Question: I'm using 'Network.Wreq' for benchmarking and works fine but I would to reduce memory usage per session simulation (if it's possible).
My minimal example compare only spawning process (and perform some trivial IO) with spawning creating 'withSession' context (on this context my simulated users perform requests to my site) doing nothing with that sessions.
The relevant code could be
'''
let doNothing n _ = let job = randomDelay (<PHONE>, <PHONE>) >> print n >> job in job
spawnProcs 0 = hPutStrLn stderr "done"
spawnProcs n = do forkOS
$ S.withSession -- **** UNIQUE RELEVANT (I think) DIFFERENCE ****
$ doNothing n
spawnProcs (n - 1)
'''
(complete minimal example at the end)
Empirically, each 'withSession' take about 2 Mbytes, the exact heap usage is

and my workflow
'''
$ ghc -O3 -threaded -rtsopts -fforce-recomp minimal.hs 2>&1 | more
[1 of 1] Compiling Main ( minimal.hs, minimal.o )
Linking minimal ...
$ /usr/bin/time -f "%M Kbytes" ./minimal 800 0 +RTS -hT -N4 | wc -c
done
42640 Kbytes
29535
$ /usr/bin/time -f "%M Kbytes" ./minimal 400 1 +RTS -hT -N4 | wc -c
done
988016 Kbytes
15879
'''
Any suggestion is welcome! :)
Thank you!
(Complete code)
'''
import Network.Wreq
import System.IO
import System.Environment
import Control.Applicative
import Control.Concurrent
import qualified Network.Wreq.Session as S
import System.Random
randomDelay :: (Int, Int) -> IO ()
randomDelay i = randomRIO i >>= threadDelay
onlySpawn n = do
let doNothing n = let job = randomDelay (<PHONE>, <PHONE>) >> print n >> job in job
spawnProcs 0 = hPutStrLn stderr "done"
spawnProcs n = do forkOS $ doNothing n
spawnProcs (n - 1)
spawnProcs n
withSessionSpawn n = do
let doNothing n _ = let job = randomDelay (<PHONE>, <PHONE>) >> print n >> job in job
spawnProcs 0 = hPutStrLn stderr "done"
spawnProcs n = do forkOS
$ S.withSession -- **** UNIQUE RELEVANT (I think) DIFFERENCE ****
$ doNothing n
spawnProcs (n - 1)
spawnProcs n
main = do
(n:t:_) <- (map read) <$> getArgs
case t of
0 -> onlySpawn n
1 -> withSessionSpawn n
threadDelay 30000000 -- 30 seconds and exit
'''
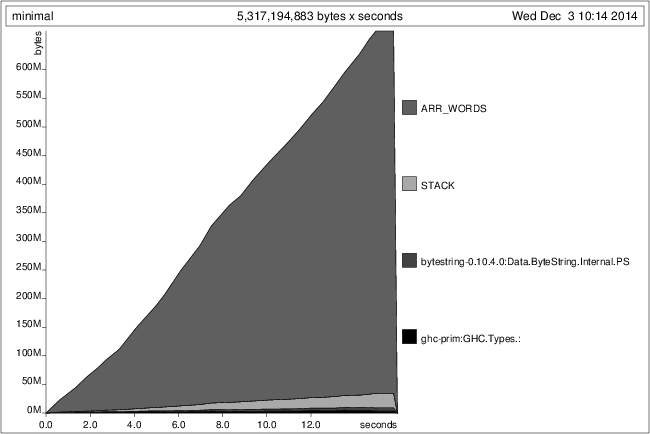
Answer: Ok, I think the problem is how 'Network.HTTP.Client' must be used.
In the 'module Network.Wreq.Session' file
'''
withSession :: (Session -> IO a) -> IO a
withSession = withSessionWith defaultManagerSettings
withSessionWith :: HTTP.ManagerSettings -> (Session -> IO a) -> IO a
withSessionWith settings act = do
mv <- newMVar $ HTTP.createCookieJar []
HTTP.withManager settings $ \mgr ->
act Session { seshCookies = mv
, seshManager = mgr
, seshRun = runWith
}
'''
then, one 'Manager' is created for each simulation (I think is not possible to share 'Manager').
From 'Network.HTTP.Client':
My solution is add a new function to 'module Network.Wreq.Session' file to be able to share 'Manager'
'''
withSessionWithMgr :: HTTP.Manager -> (Session -> IO a) -> IO a
withSessionWithMgr mgr act = do
mv <- newMVar $ HTTP.createCookieJar []
act Session { seshCookies = mv
, seshManager = mgr
, seshRun = runWith
}
'''
Now, we can add other test function
'''
withSessionSpawnWithMgr n mgr = do
let doNothing n _ = let job = randomDelay (<PHONE>, <PHONE>) >> print n >> job in job
spawnProcs 0 = hPutStrLn stderr "done"
spawnProcs n = do forkOS $ withSessionWithMgr mgr $ doNothing n
spawnProcs (n - 1)
spawnProcs n
main = do
(n:t:_) <- (map read) <$> getArgs
case t of
0 -> onlySpawn n
1 -> withSessionSpawn n
2 -> newManager defaultManagerSettings >>= withSessionSpawnWithMgr n
threadDelay 30000000 -- 30 seconds and exit
'''
and memory usage is minimal
'''
$ time -f "%M Kbytes" ./w 800 0 +RTS -hT -N4 | wc -c
done
42496 Kbytes
1748
$ time -f "%M Kbytes" ./w 800 1 +RTS -hT -N4 | wc -c
done
<PHONE> Kbytes
5888
$ time -f "%M Kbytes" ./w 800 2 +RTS -hT -N4 | wc -c
done
40284 Kbytes
1661
'''
(I will suggest to add this function)